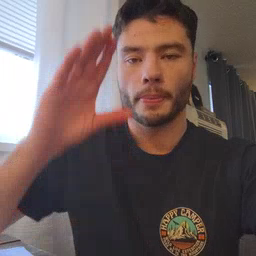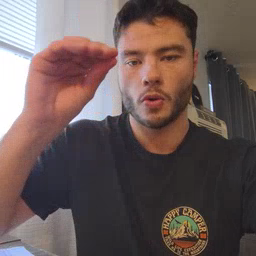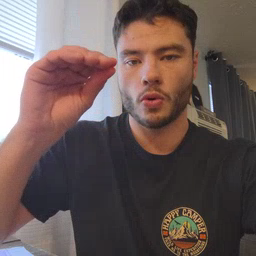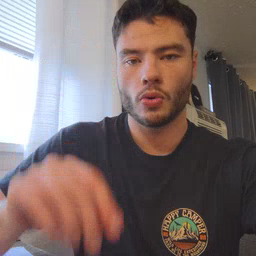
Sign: boy